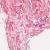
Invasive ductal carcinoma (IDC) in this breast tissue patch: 0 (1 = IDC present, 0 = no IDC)